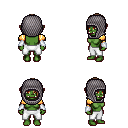
a pixel art fantasy rpg character, female body template, orc, green skin, gold arm armor, white pants, blonde bangs hairstyle, chain hood, white cloth bracers, four views (front, back, left, right), 2x2 character sprite sheet, small pixel art, hard edges, no anti-aliasing